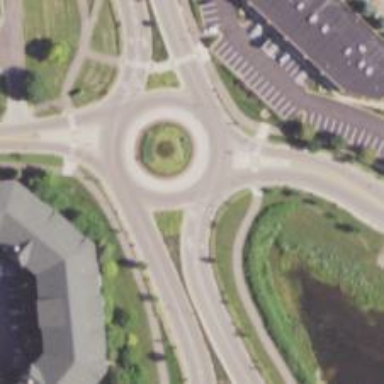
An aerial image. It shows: Secondary road around roundabout.